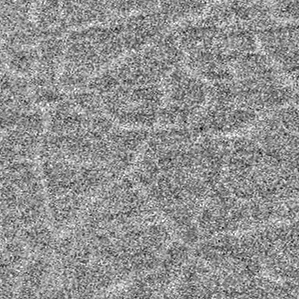
Label: frost